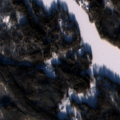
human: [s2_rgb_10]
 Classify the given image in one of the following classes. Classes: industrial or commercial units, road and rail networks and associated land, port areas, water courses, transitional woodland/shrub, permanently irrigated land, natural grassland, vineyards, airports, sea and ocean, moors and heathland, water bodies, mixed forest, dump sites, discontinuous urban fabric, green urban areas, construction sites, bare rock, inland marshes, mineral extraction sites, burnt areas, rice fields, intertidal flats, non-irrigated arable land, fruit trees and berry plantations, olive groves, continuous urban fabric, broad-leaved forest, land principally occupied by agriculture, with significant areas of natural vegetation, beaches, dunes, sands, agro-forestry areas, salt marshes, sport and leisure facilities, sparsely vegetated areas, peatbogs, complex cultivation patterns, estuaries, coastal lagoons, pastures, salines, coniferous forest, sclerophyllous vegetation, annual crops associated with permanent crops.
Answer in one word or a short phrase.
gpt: coniferous forest, mixed forest, water bodies